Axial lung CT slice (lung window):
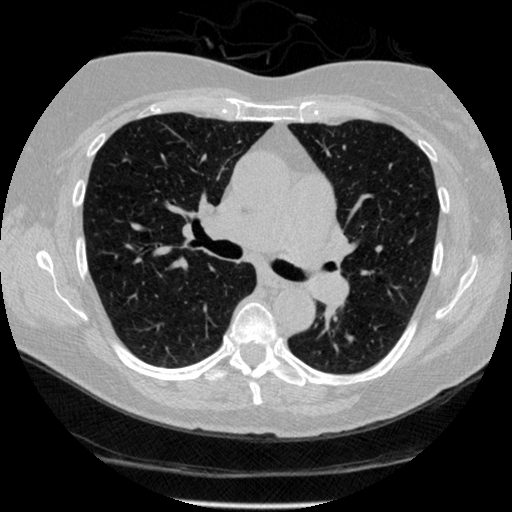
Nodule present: no